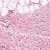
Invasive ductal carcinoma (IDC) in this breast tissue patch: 0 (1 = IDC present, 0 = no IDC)